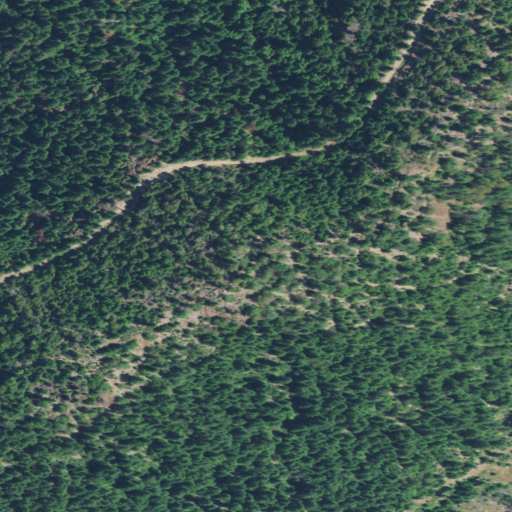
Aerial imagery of mountain in Oregon named Bailey Butte containing evergreen forest, mixed forest, and shrub